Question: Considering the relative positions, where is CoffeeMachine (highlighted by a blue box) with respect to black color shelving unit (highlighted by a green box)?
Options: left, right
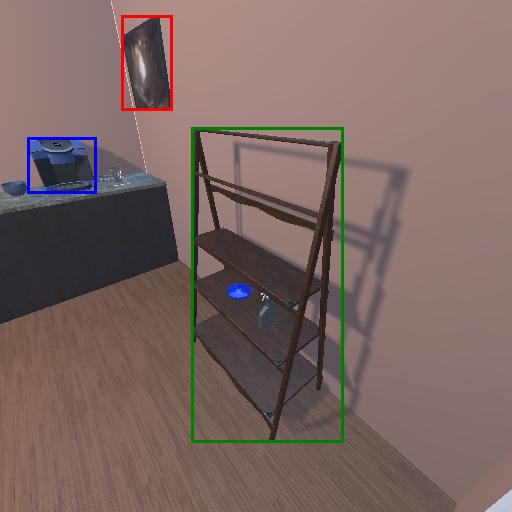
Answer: left